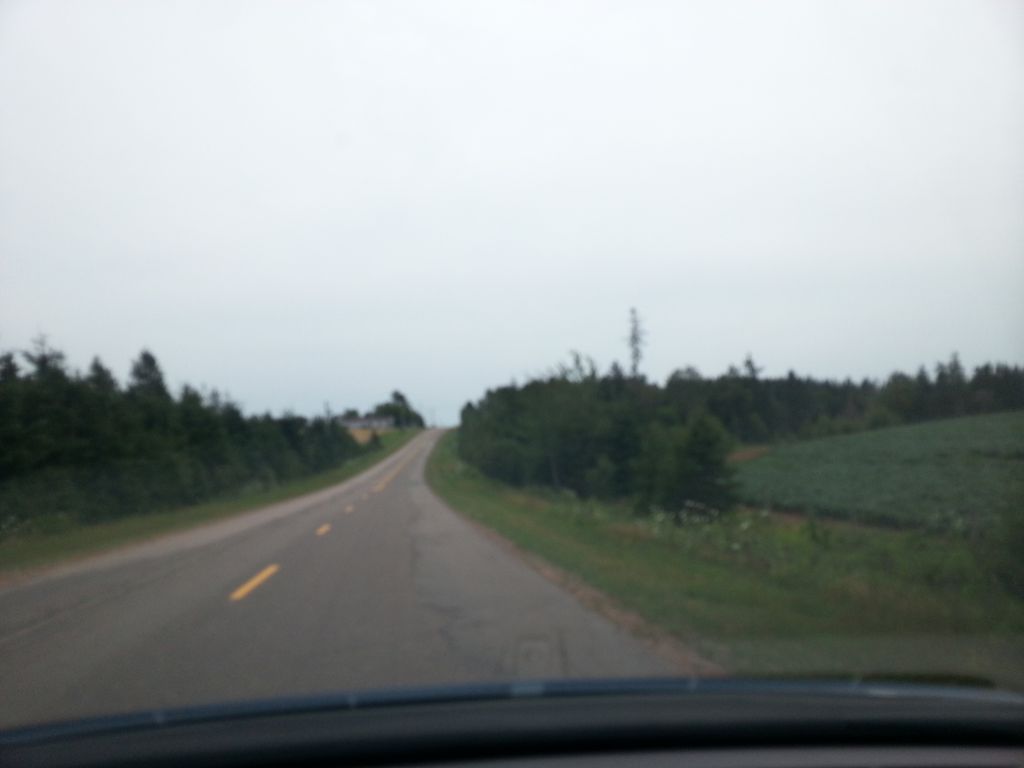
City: charlottetown